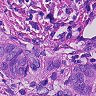
Metastatic tissue present: yes